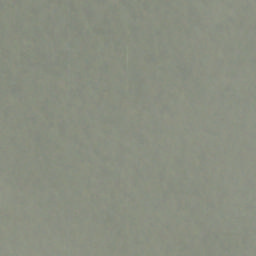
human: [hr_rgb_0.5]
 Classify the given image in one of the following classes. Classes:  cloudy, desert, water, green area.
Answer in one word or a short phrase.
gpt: cloudy